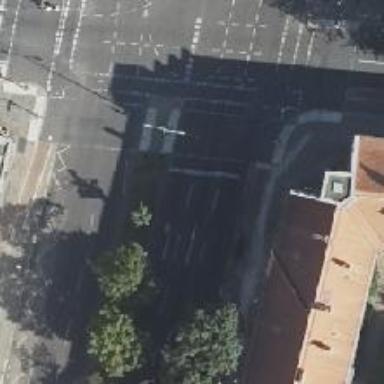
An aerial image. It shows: Road crossing with traffic signals.